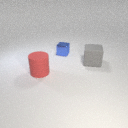
large red rubber cylinder in front of large gray rubber cube